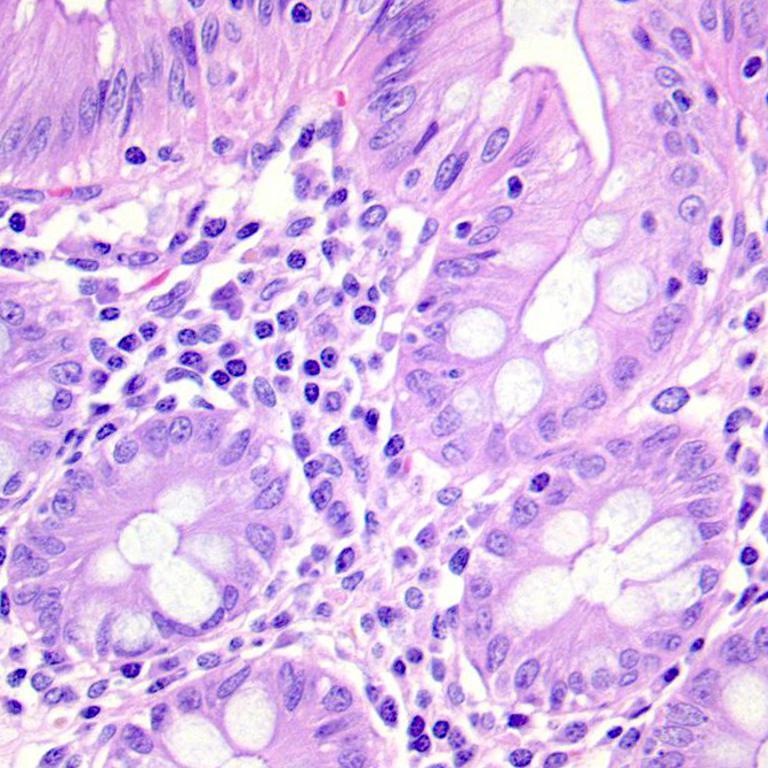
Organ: colon
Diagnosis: benign